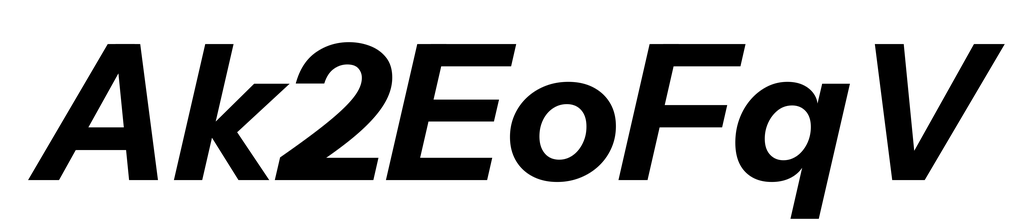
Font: InstrumentSans-Italic_Bold_Italic